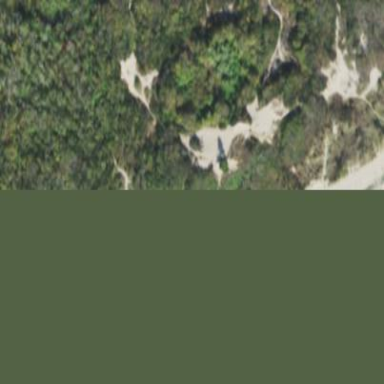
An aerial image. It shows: Sandy area in nature.